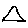
Label: triangle